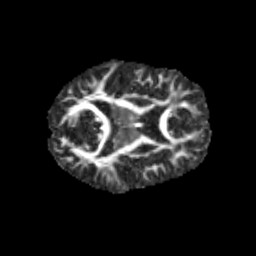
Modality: FA
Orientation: axial
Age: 9
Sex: male
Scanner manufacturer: siemens
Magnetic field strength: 3 T
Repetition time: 3.8 s
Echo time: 0.07 s